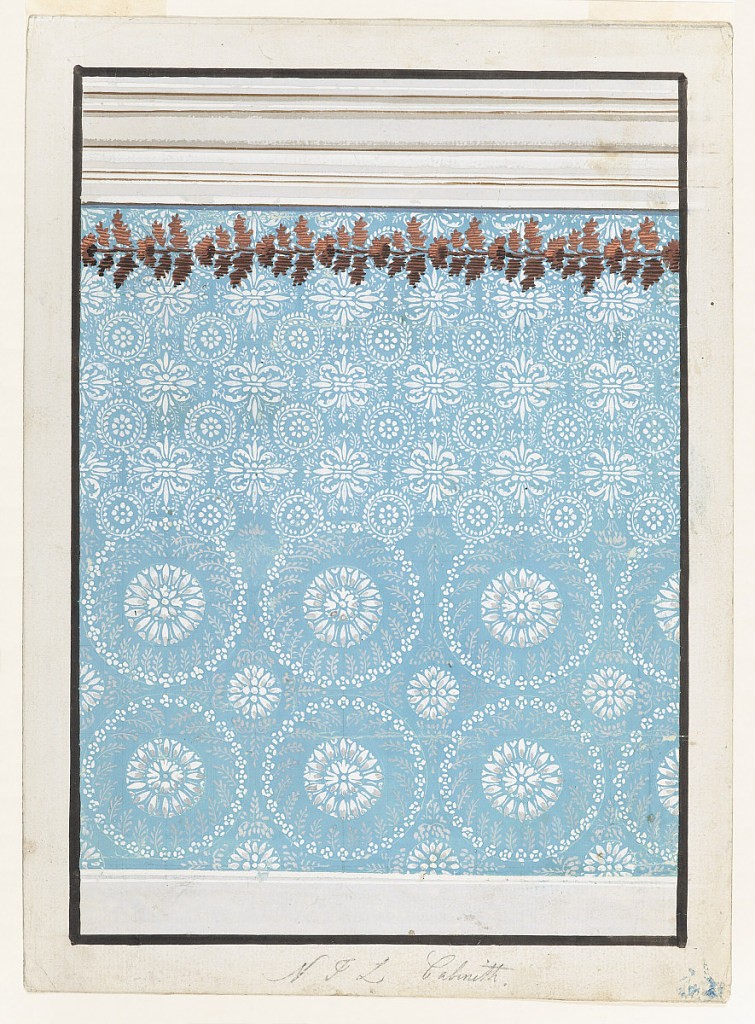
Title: Design for Painted Decoration of a Wall, with Alternate Suggestions
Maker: Unknown, Austrian
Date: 1835–50
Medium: Brush and watercolor, graphite on white wove paper; incised lines
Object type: Drawing
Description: A dado is at the bottom, an entablature on top. The lower part of the design suggests horizontal rows of petal discs, with petals and palmettes in the wedges, for the panel. The upper part suggests alternate and staggered rows of naturalized fleur-de-lis leaves.